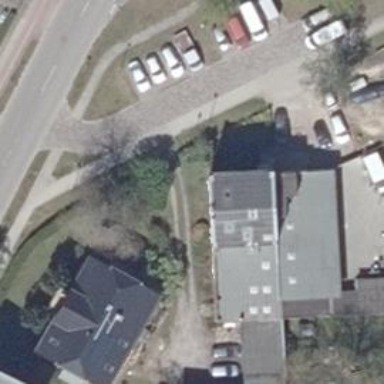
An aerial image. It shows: Sidewalk along the footway.